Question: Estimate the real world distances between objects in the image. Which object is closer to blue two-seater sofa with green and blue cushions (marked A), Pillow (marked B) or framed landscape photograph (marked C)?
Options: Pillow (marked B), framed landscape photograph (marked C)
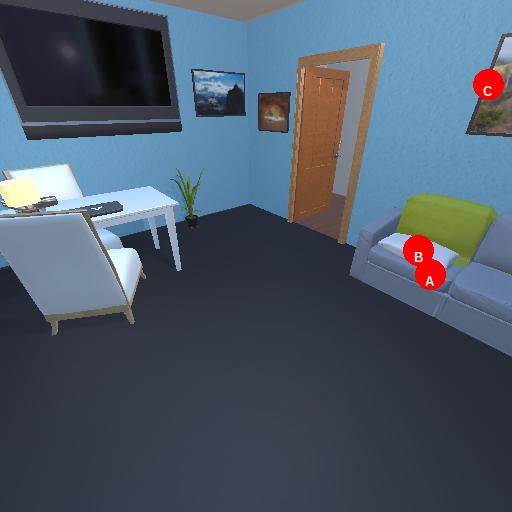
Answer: Pillow (marked B)